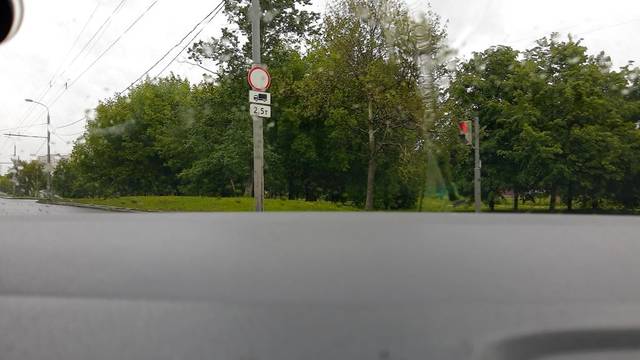
Region: Russia
Coordinates: 55.647, 37.712